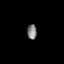
Tissue: lung
Cell type: Epithelial cells
Senescence score: 0.1756
Nuclear area (px): 140
Mean DAPI intensity: 127.414